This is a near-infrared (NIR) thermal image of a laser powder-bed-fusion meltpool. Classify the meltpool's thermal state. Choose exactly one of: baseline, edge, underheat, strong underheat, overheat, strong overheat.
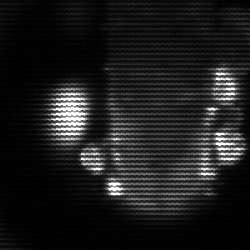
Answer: strong underheat